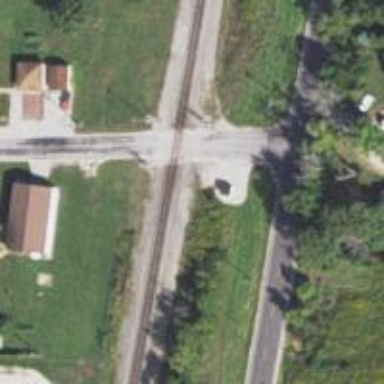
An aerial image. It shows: Level crossing along the railway.